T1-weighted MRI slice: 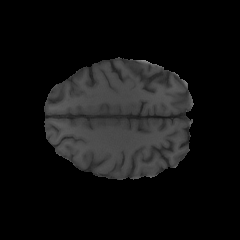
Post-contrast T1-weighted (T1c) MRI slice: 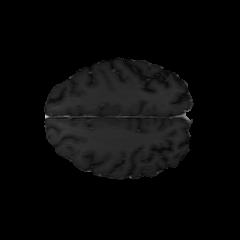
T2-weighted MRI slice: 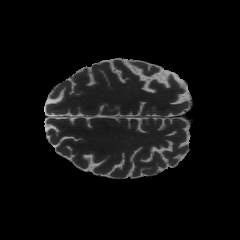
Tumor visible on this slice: no